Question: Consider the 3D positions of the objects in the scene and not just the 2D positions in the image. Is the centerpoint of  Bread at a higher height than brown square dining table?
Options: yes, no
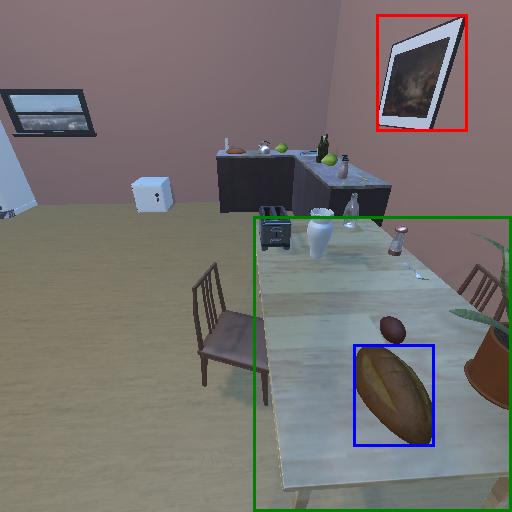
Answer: yes